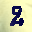
Label: 2